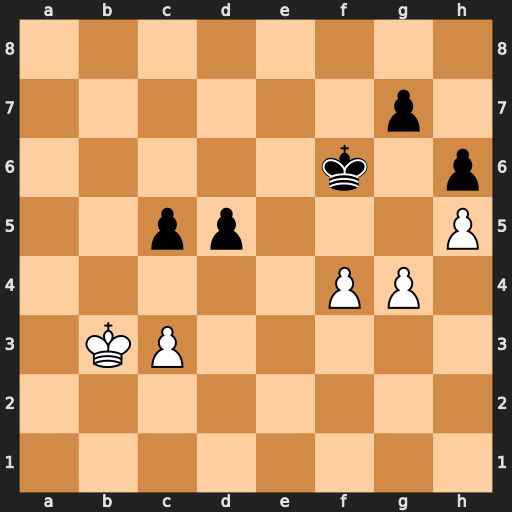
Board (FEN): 8/6p1/5k1p/2pp3P/5PP1/1KP5/8/8
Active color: w
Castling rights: -
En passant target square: -
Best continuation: Ka4 Ke6 Kb5 d4 cxd4 cxd4 Kc4 Kd6 Kxd4